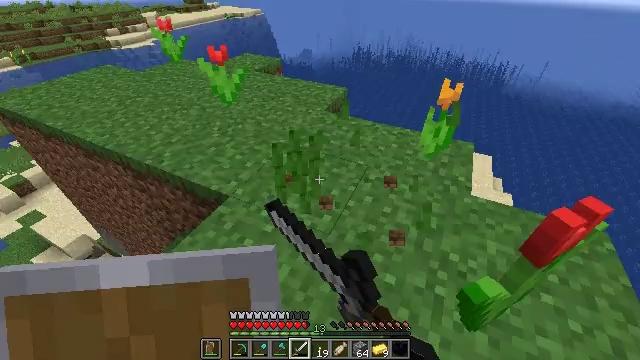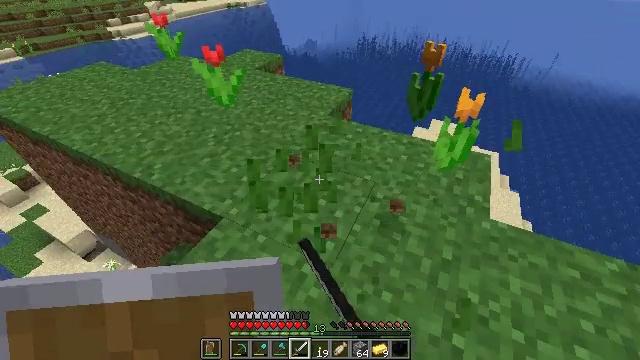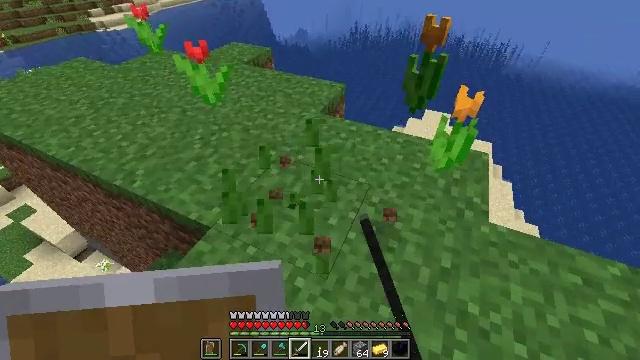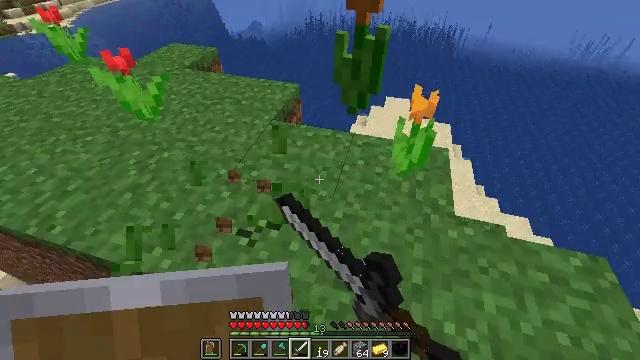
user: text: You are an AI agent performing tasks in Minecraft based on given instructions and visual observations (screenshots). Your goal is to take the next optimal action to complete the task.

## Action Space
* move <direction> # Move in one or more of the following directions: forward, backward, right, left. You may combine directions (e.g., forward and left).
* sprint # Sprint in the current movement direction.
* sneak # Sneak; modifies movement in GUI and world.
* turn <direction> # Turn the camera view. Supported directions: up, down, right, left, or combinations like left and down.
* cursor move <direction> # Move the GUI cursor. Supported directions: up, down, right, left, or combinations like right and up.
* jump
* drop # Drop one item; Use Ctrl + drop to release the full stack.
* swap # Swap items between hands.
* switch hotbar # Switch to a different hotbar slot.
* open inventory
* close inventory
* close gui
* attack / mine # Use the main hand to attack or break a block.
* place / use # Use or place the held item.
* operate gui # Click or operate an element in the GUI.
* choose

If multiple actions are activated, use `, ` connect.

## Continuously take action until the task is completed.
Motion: motion action
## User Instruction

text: Pick the red tulip from the ground.
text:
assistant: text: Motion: move forward, turn down, attack / mine
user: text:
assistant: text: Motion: move forward and move right, turn right and down, attack / mine
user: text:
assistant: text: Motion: move forward and move right, turn right and down, attack / mine
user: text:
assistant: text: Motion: attack / mine